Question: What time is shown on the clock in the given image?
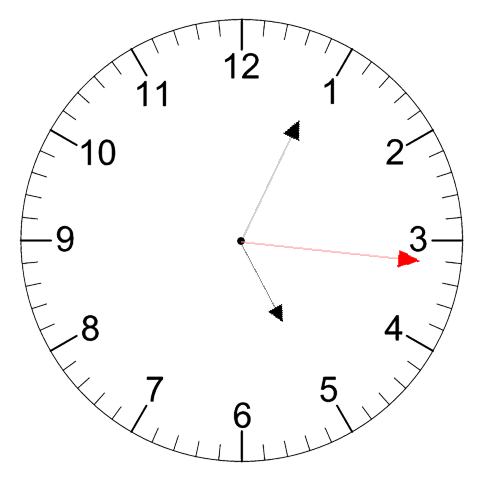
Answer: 05:04:16